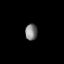
Tissue: lung
Cell type: Epithelial cells
Senescence score: 0.5828
Nuclear area (px): 195
Mean DAPI intensity: 126.231